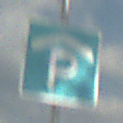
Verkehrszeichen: Parkhaus
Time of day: MorningAfternoon
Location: Outdoor (Beach)
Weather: PartlyCloudy
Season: NotSpecified
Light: Natural